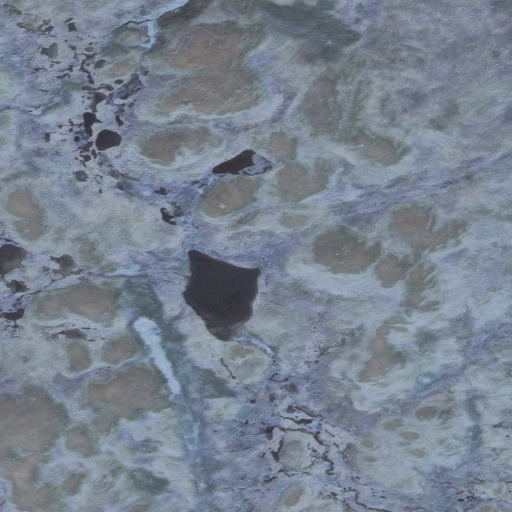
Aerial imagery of mountain in Alaska named Lentil Hill containing only unknown